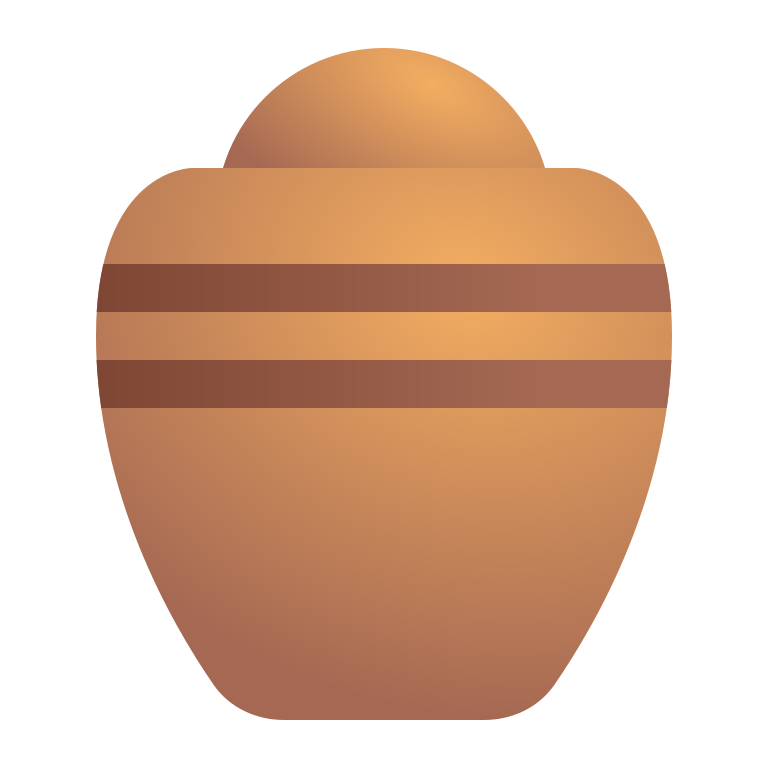
funeral urn color